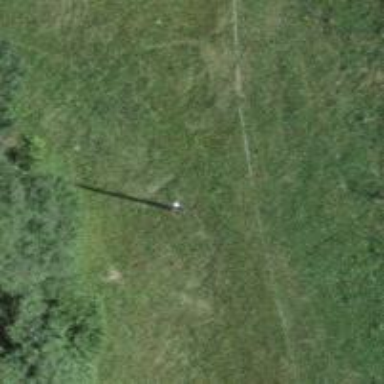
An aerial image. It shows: Minor power line.